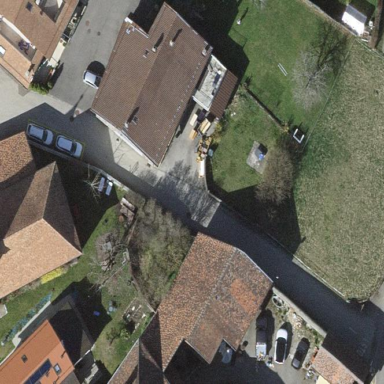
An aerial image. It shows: Simple house.